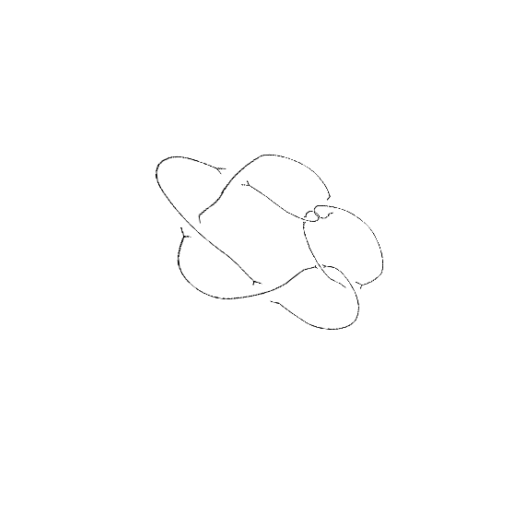
Crossing number: 9